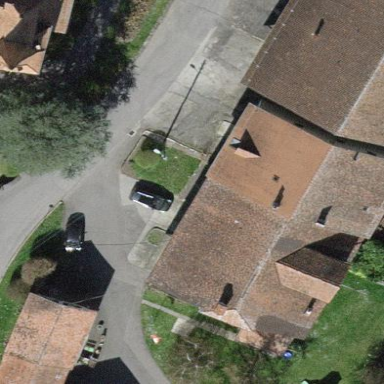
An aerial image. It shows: Semidetached house.